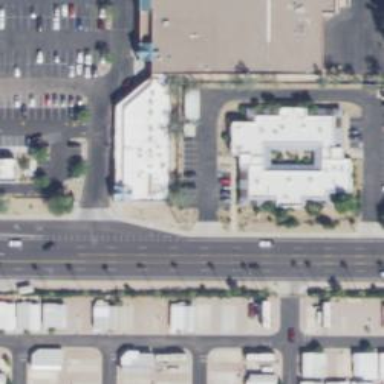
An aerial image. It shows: Healthcare clinic.